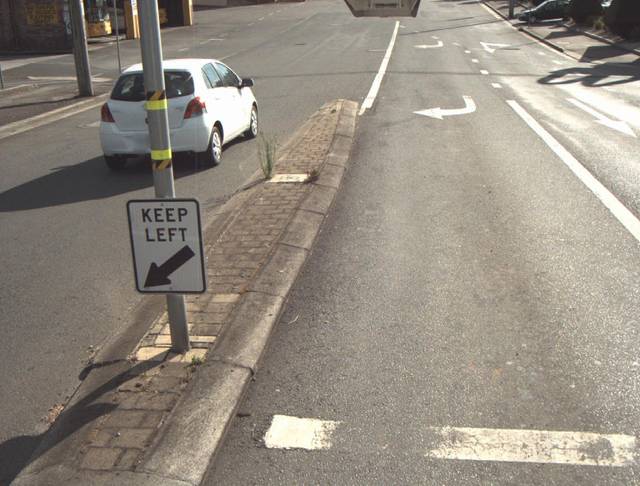
Region: Australia
Coordinates: -41.45, 147.139